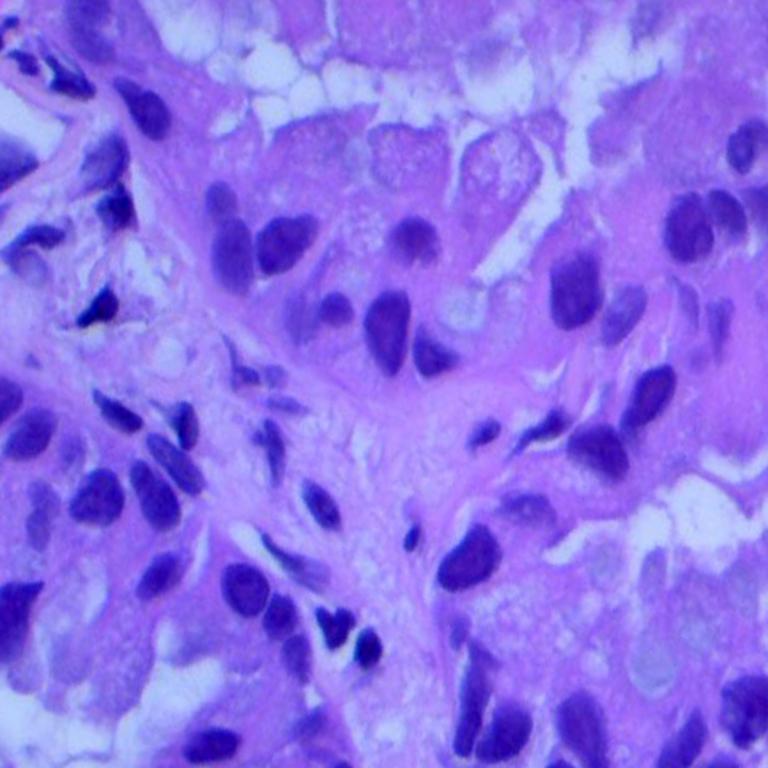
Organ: lung
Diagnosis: adenocarcinomas